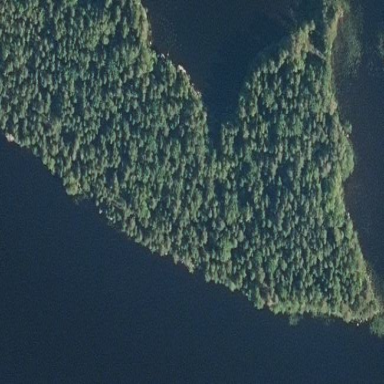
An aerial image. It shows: Islet covered with woodland.